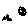
Label: moon